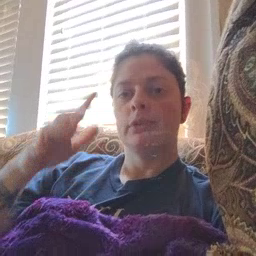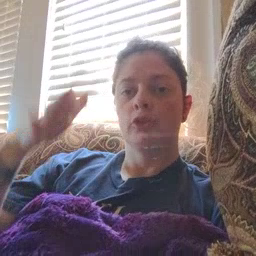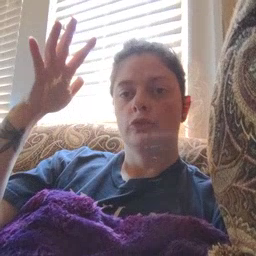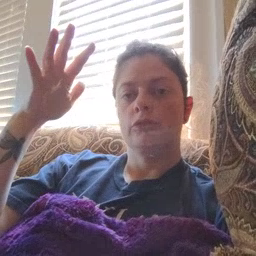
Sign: helicopter